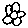
Label: flower